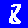
Digit: 8